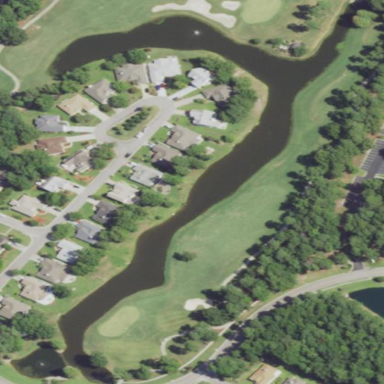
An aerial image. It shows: Water hazard on golf course. The hazard is natural water feature.